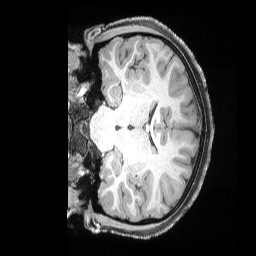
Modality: T1w
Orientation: coronal
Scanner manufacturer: siemens
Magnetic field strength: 3 T
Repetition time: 2.53 s
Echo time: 0.00169 s